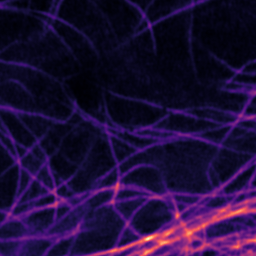
Label: Super-resolution Microtubules image